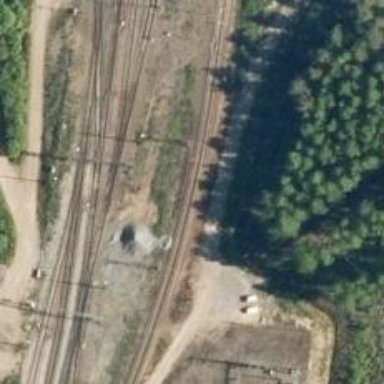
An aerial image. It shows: Continuous rail railway with electrified contact line.